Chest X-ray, PA view. Patient: 33 years old, sex F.
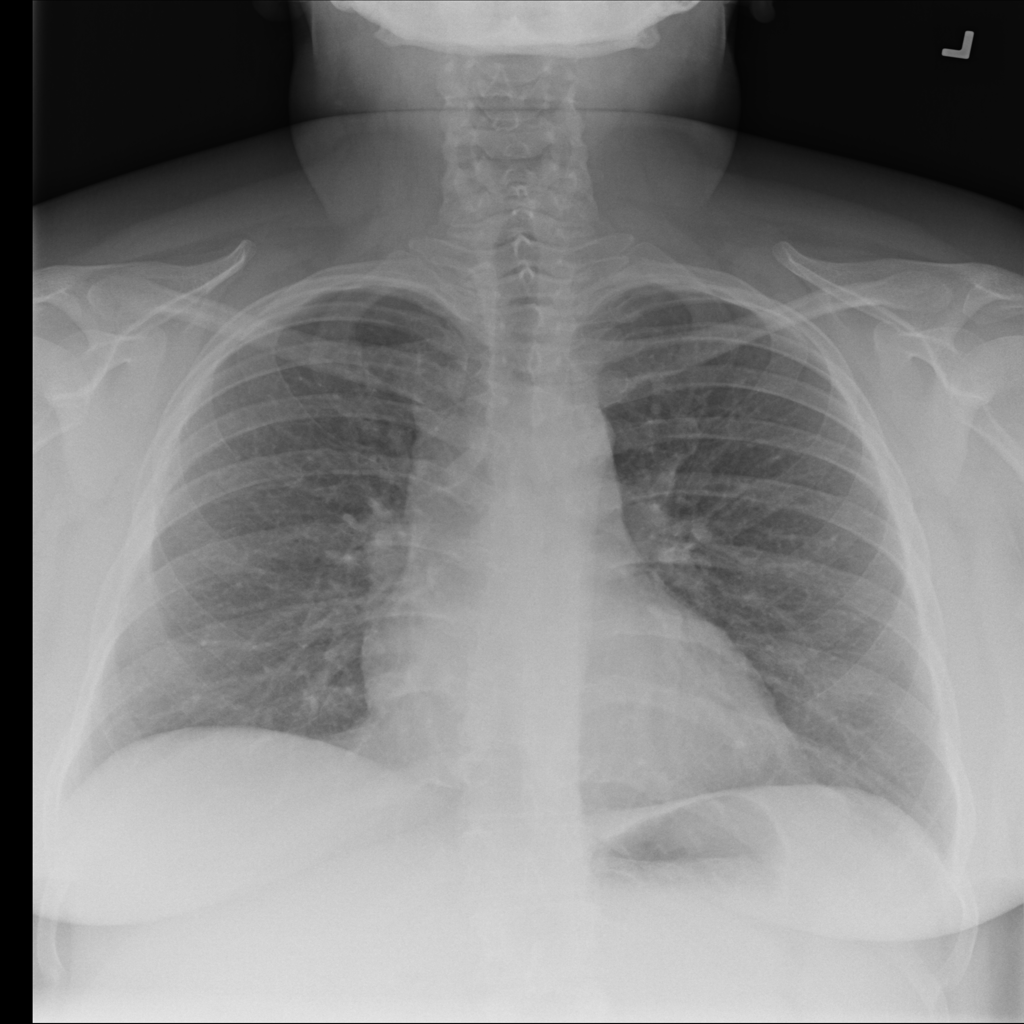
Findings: No Finding